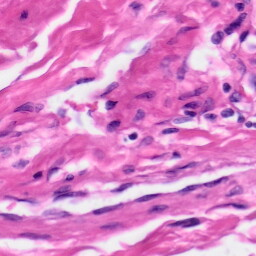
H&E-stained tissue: Skin